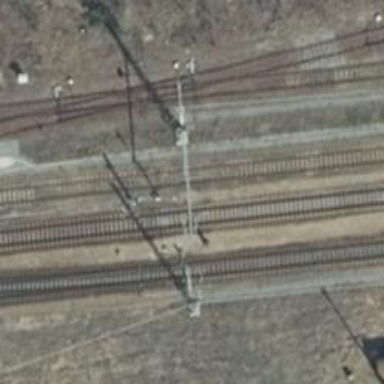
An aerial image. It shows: Milestone along the railway track with catenary mast.